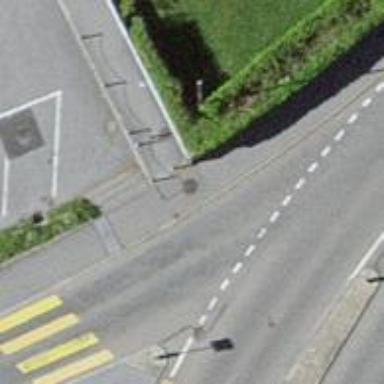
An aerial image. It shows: Cycle barrier.